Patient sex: M
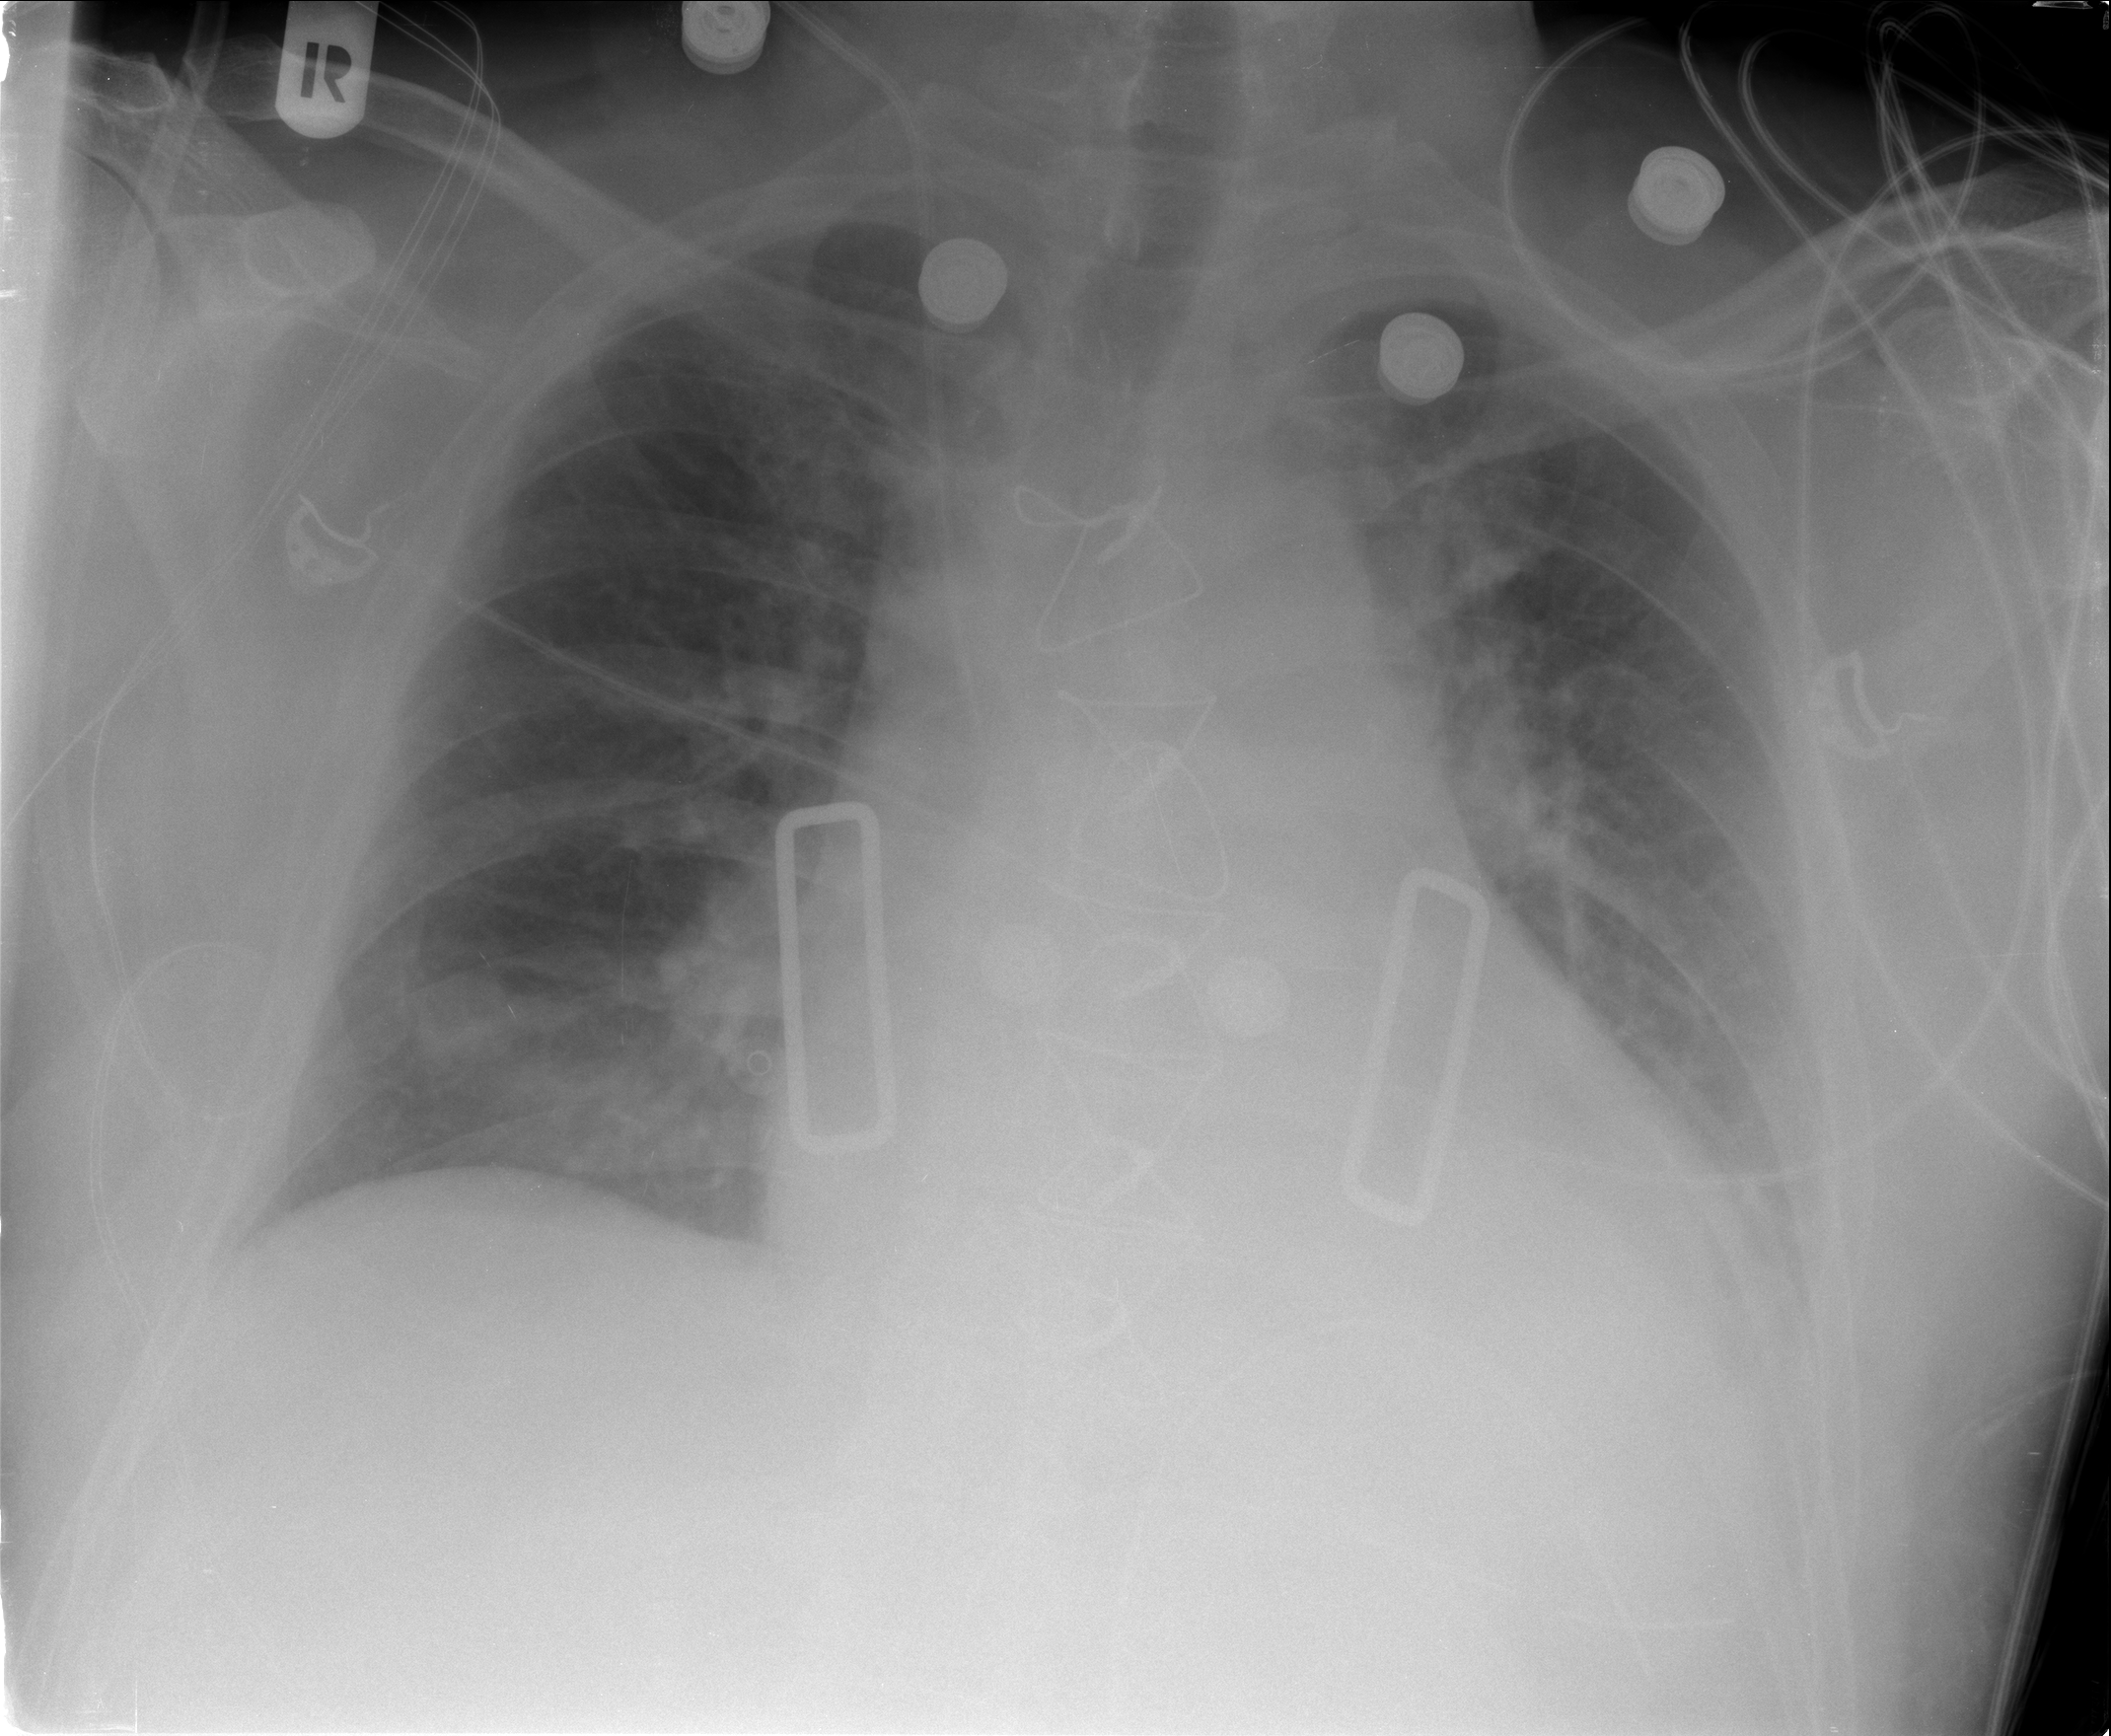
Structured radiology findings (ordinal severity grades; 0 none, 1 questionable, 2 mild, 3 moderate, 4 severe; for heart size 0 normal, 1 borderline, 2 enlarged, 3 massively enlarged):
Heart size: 2
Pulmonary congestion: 2
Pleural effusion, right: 0
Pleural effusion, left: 1
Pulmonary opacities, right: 1
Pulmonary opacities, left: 2
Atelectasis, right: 2
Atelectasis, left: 2